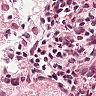
Metastatic tissue present: no